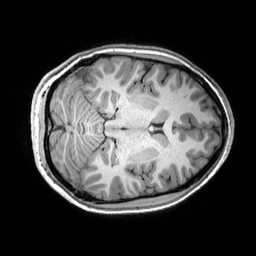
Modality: T1w
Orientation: axial
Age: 26
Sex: female
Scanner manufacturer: siemens
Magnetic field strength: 3 T
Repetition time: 2.53 s
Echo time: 0.00299 s